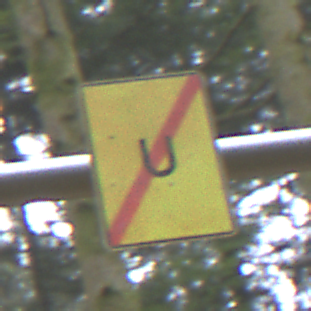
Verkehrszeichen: EndeUmleitung
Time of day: Midday
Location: Outdoor (Nature)
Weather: Overcast
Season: NotSpecified
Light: Natural